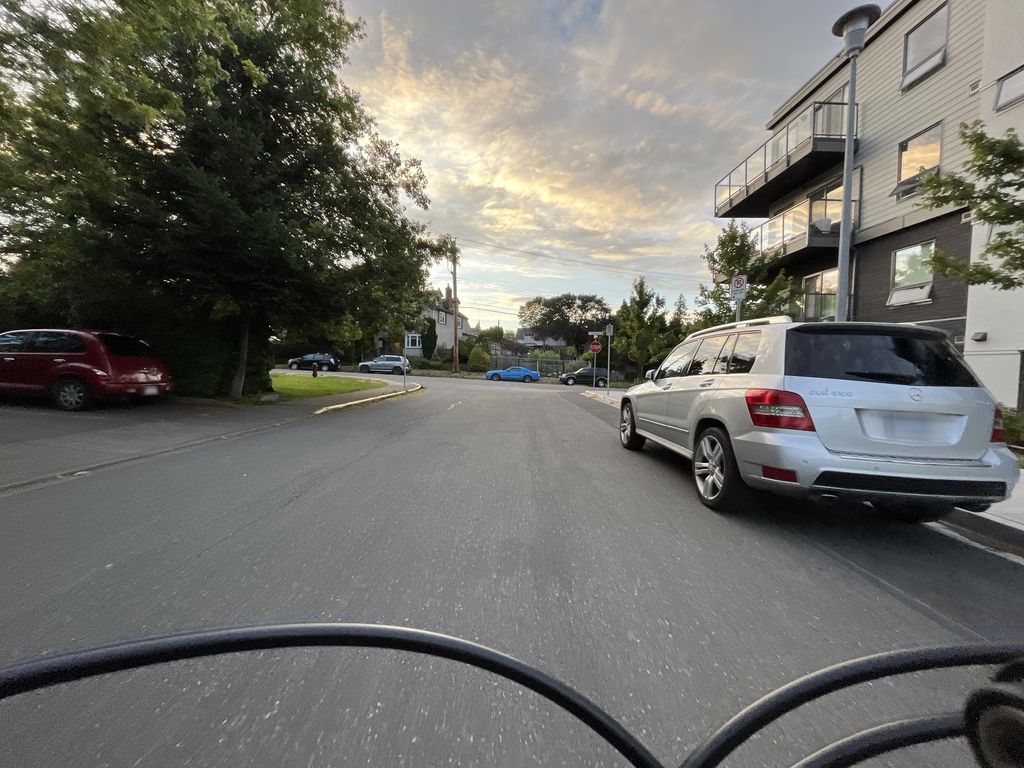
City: victoria